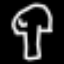
Label: mushroom